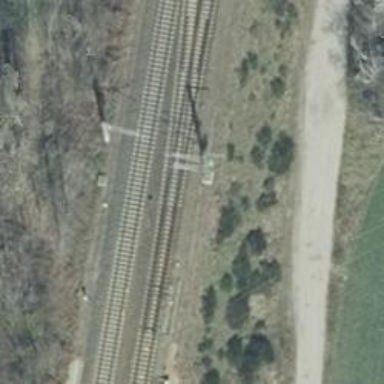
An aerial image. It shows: Railway signal.